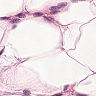
Metastatic tissue present: no